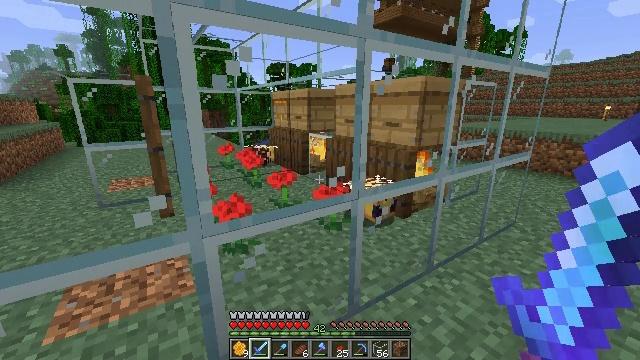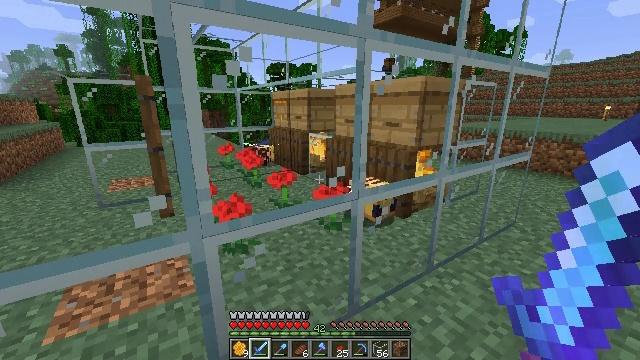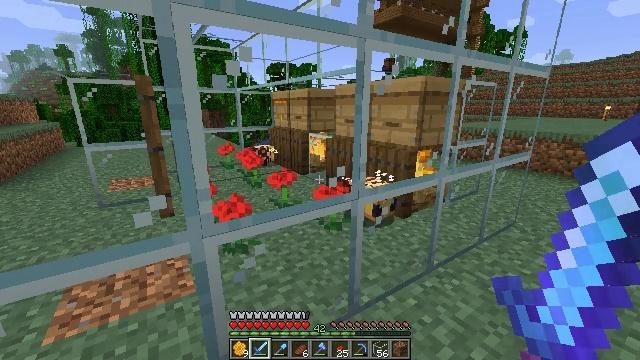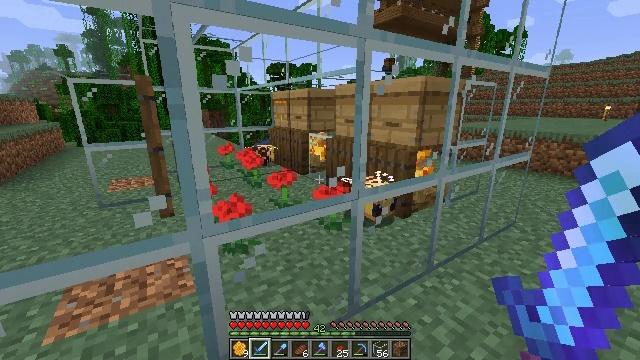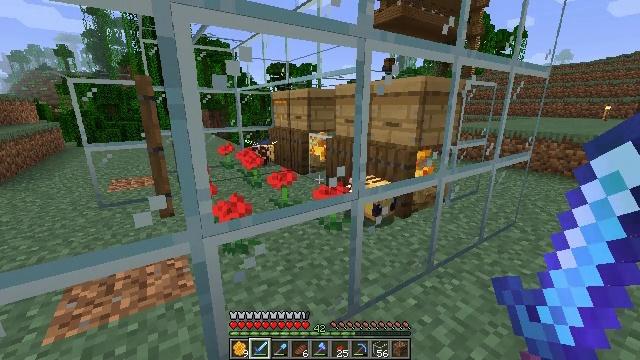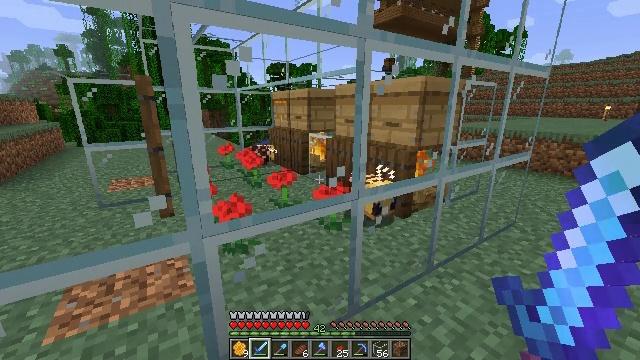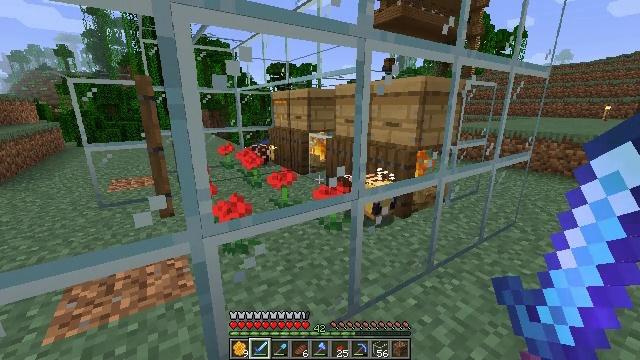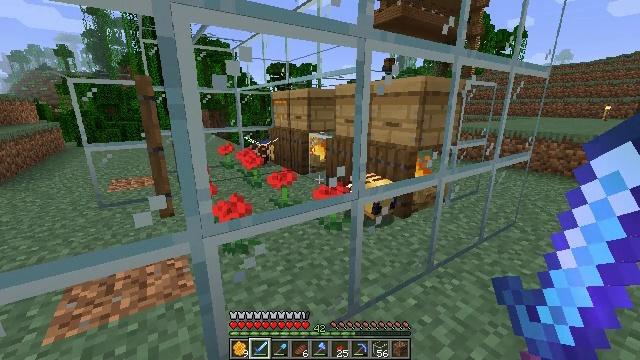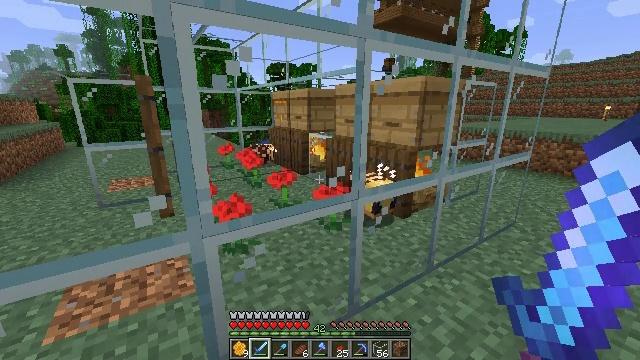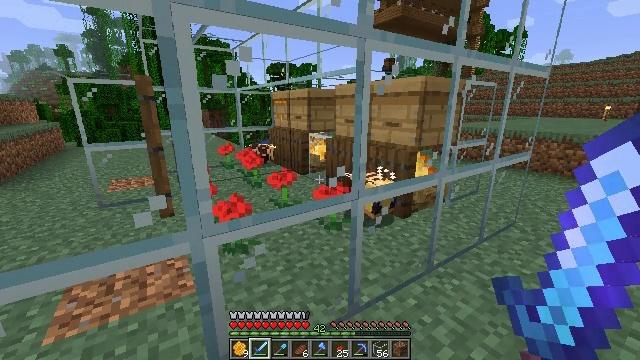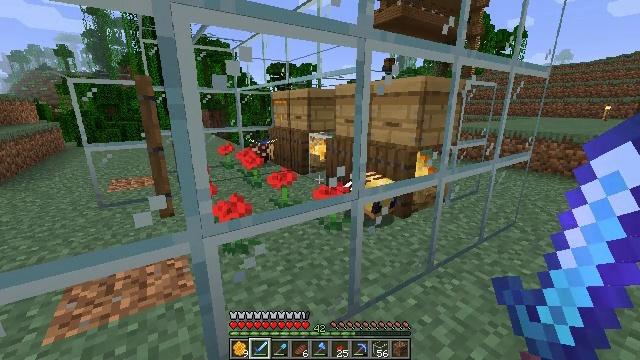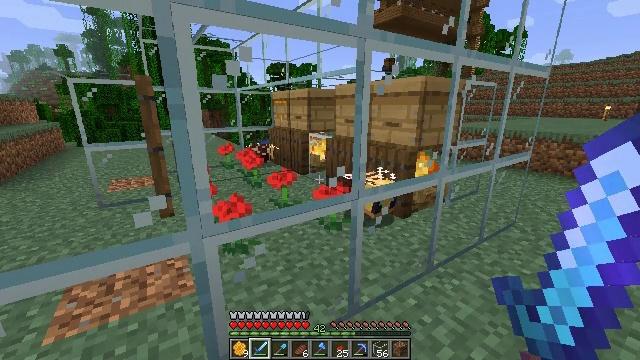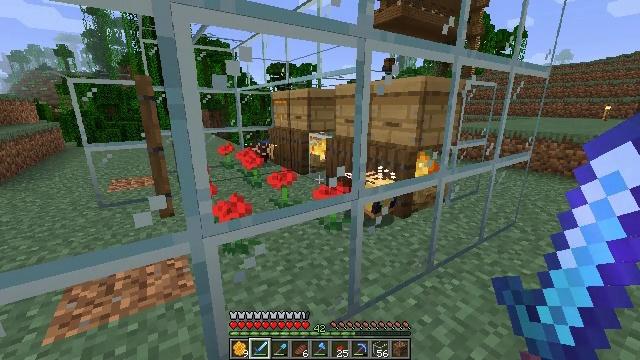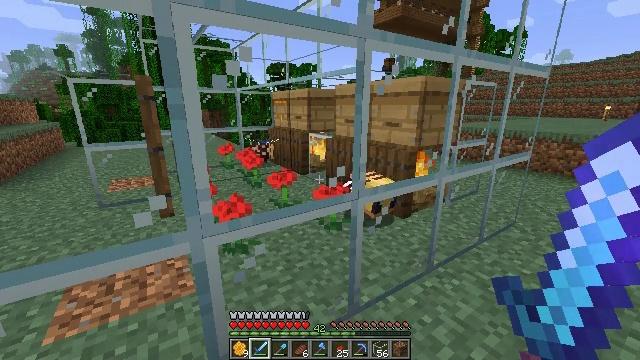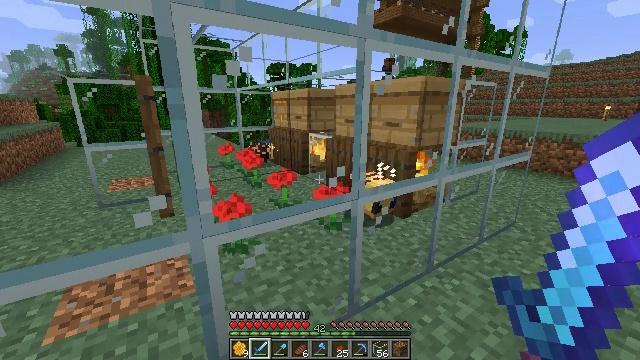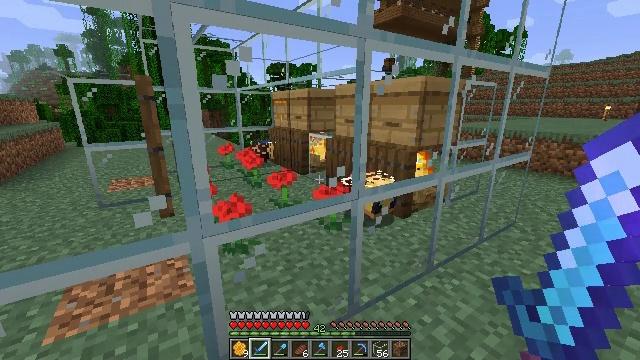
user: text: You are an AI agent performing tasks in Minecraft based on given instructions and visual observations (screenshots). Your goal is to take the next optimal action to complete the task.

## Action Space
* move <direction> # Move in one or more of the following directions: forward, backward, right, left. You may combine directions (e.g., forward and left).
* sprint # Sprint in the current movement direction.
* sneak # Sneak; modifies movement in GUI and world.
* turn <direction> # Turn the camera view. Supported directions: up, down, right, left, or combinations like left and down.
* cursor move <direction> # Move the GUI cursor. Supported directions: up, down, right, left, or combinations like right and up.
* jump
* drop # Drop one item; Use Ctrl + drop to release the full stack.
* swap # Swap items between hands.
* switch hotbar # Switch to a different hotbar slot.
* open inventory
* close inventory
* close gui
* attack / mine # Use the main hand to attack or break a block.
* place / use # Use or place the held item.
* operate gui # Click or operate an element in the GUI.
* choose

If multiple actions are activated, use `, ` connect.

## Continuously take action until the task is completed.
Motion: motion action
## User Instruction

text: Hit the beehive to retrieve it.
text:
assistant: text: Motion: no_op
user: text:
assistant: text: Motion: no_op
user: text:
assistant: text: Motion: no_op
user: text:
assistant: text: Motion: no_op
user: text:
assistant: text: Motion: no_op
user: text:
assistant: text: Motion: no_op
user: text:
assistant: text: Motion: no_op
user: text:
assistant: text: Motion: no_op
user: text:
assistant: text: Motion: no_op
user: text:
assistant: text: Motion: no_op
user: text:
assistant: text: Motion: no_op
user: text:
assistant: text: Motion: no_op
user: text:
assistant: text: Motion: no_op
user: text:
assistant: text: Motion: no_op
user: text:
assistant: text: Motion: no_op
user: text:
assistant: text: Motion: no_op
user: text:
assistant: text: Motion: no_op
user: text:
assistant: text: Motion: no_op
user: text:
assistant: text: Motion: no_op
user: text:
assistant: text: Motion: no_op
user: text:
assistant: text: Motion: no_op
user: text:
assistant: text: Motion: no_op
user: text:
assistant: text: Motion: no_op
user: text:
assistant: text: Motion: no_op
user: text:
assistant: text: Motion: no_op
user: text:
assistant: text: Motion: no_op
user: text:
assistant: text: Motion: no_op
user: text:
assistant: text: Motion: no_op
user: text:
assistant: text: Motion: no_op
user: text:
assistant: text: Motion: no_op